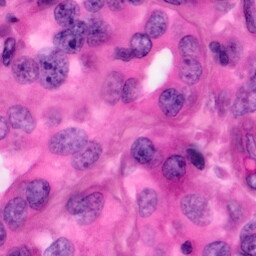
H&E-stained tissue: Pancreatic